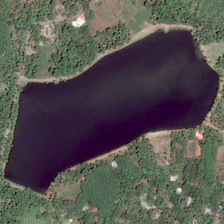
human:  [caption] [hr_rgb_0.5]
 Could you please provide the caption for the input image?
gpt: many green trees are around an irregular pond .

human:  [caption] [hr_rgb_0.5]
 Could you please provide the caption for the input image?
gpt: many green trees are around an irregular pond .

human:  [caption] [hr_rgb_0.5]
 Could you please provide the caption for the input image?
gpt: many green trees are around an irregular pond .

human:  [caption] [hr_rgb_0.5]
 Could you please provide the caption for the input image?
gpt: many green trees are around an irregular pond .

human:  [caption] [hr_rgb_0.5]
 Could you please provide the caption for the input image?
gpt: many green trees are around an irregular pond .